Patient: sex F, age 76
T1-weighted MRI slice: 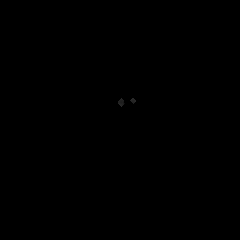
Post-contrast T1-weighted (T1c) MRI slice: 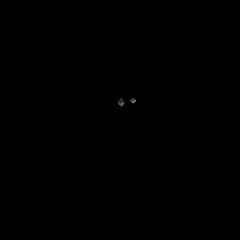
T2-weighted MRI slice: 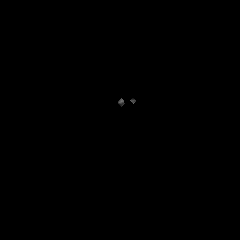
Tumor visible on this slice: no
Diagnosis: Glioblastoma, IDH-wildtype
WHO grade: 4